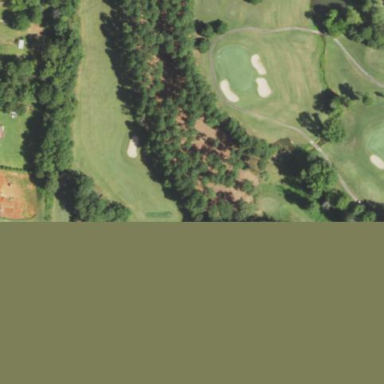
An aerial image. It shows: Golf fairway surrounded by grass.